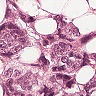
Metastatic tissue present: yes